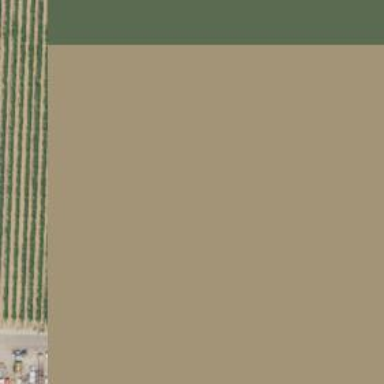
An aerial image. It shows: Orchard.